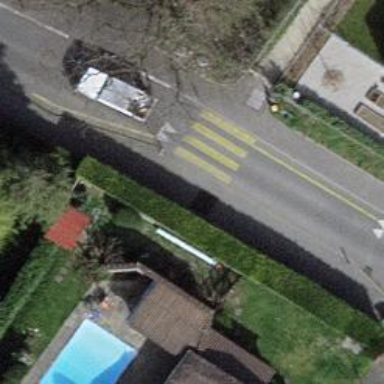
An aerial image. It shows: Uncontrolled zebra crossing with yellow markings on the road.